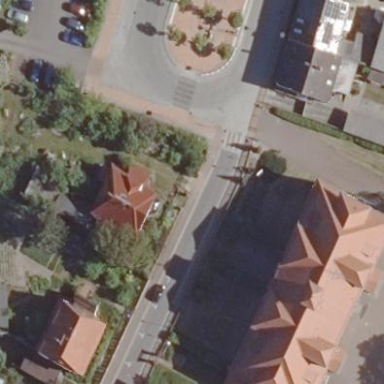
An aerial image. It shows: School building.